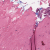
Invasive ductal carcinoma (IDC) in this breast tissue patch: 0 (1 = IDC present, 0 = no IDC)